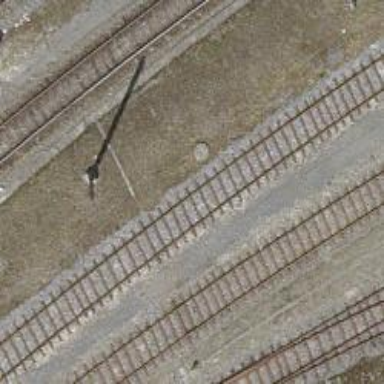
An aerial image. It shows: Rail yard with electrified contact lines for the trains.